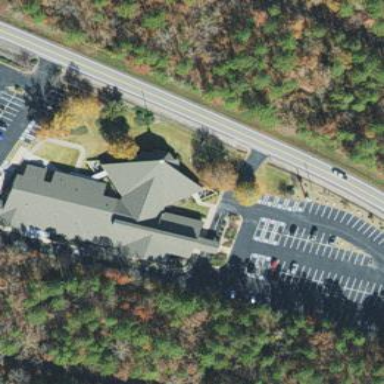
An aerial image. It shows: Building that is place of worship.